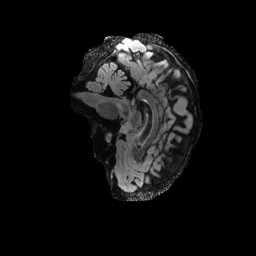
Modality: FLAIR
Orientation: sagittal
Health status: ill
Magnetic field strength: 3 T